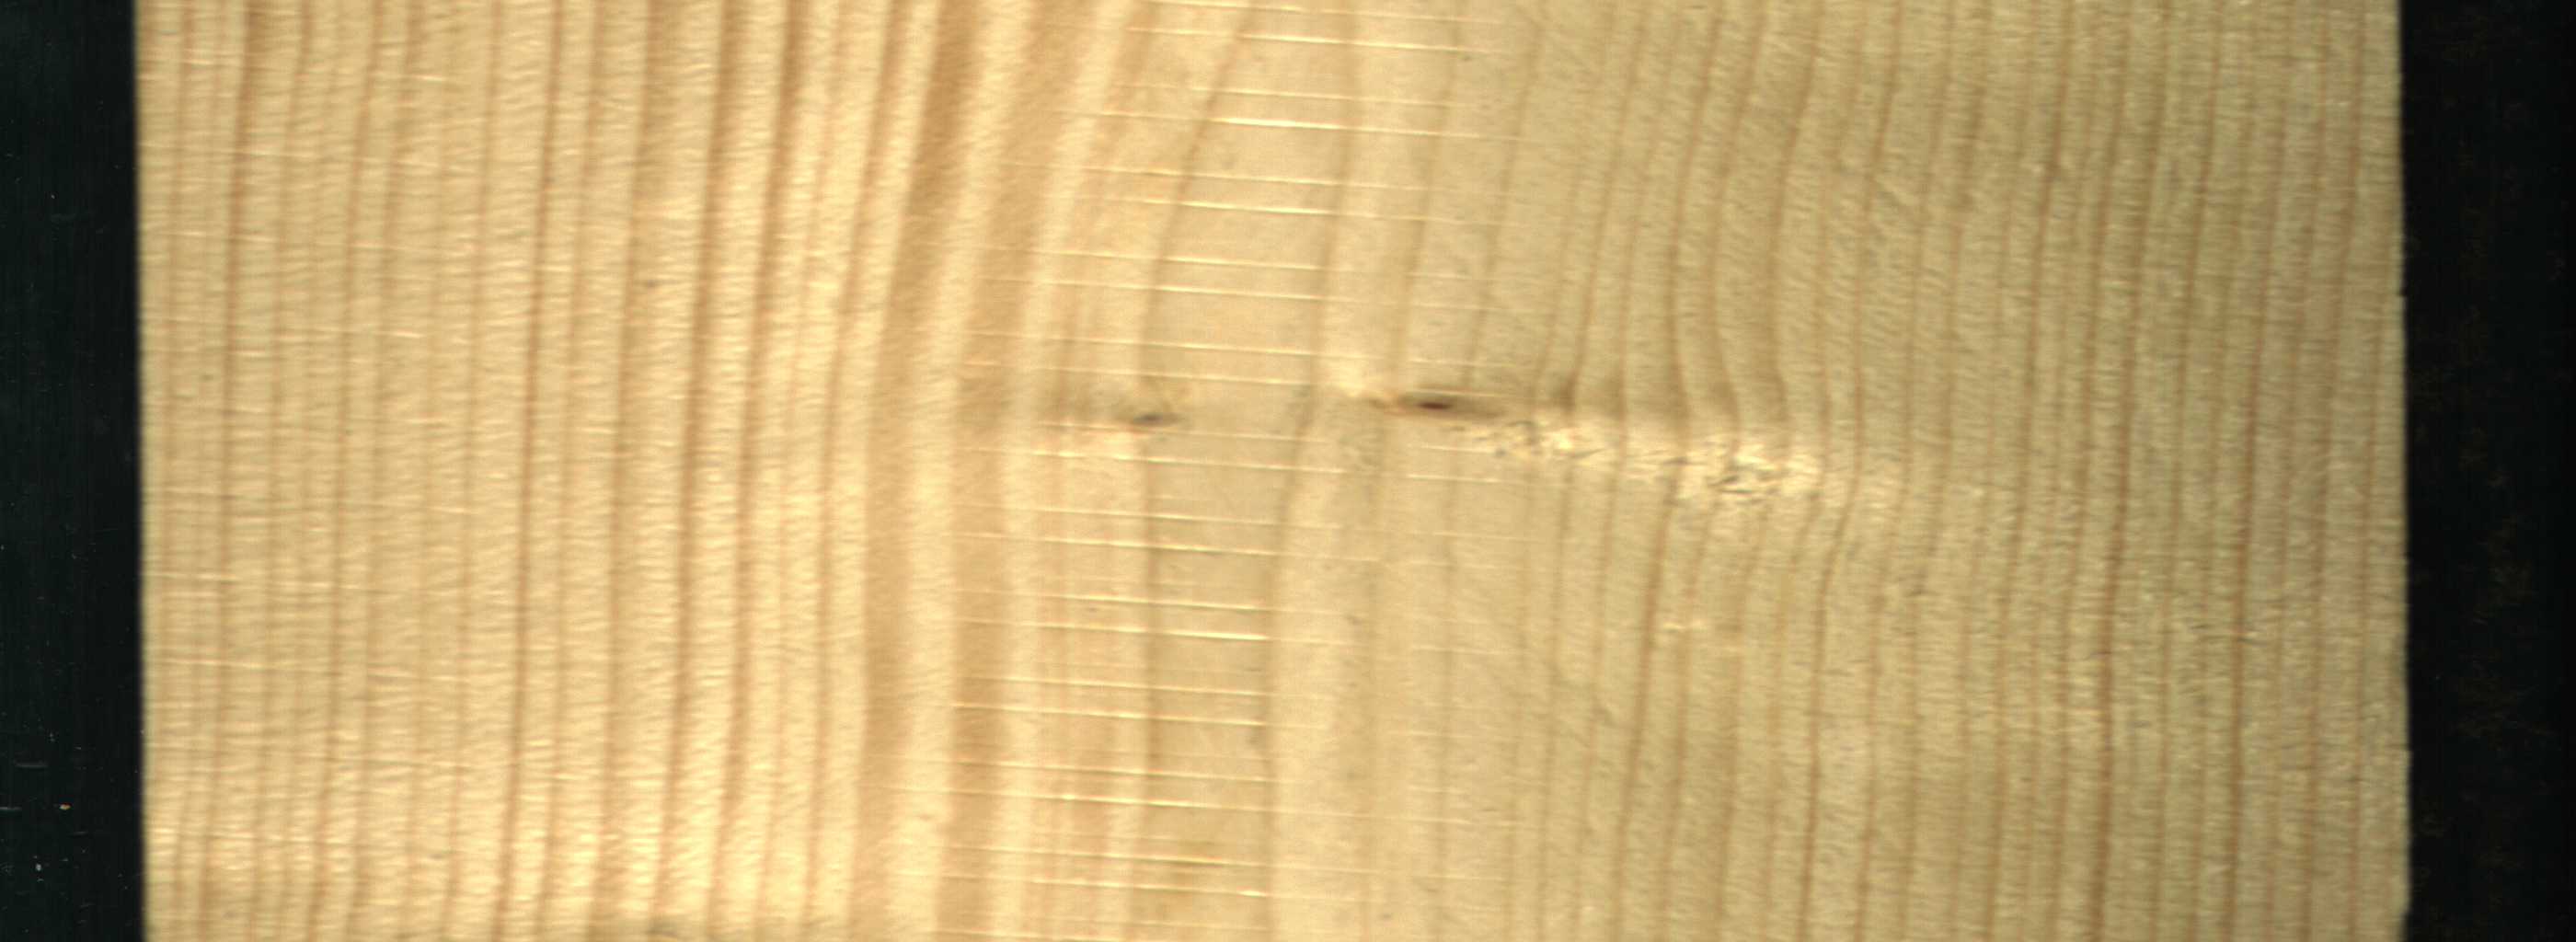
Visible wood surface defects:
Live_Knot
Live_Knot